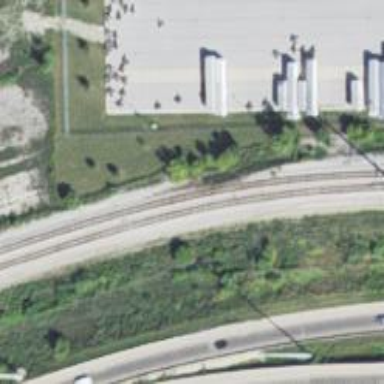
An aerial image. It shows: Abandoned railway.